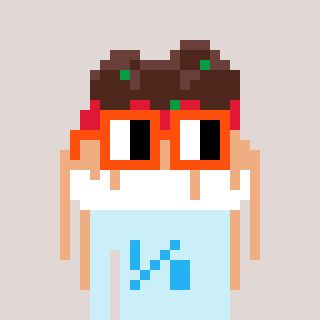
a pixel art character with square orange glasses, a spaghetti-shaped head and a cold-colored body on a warm background